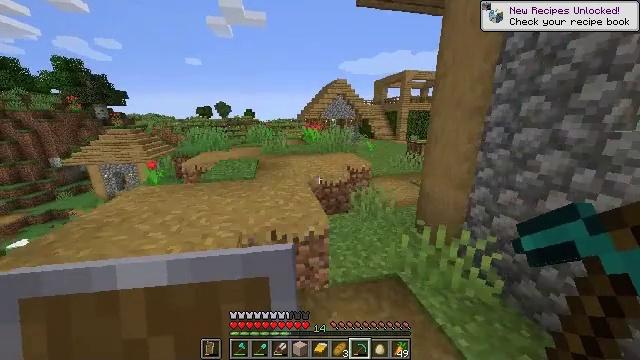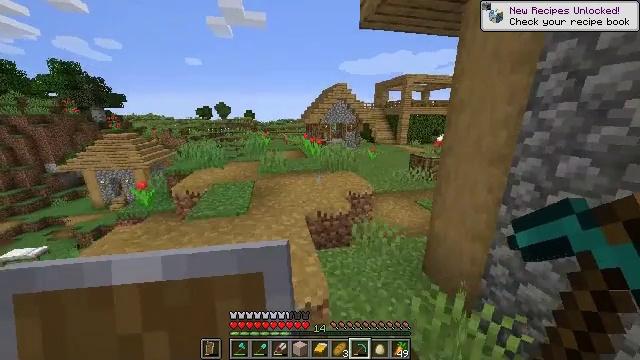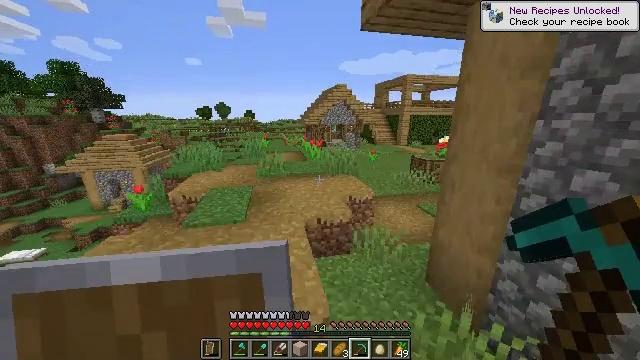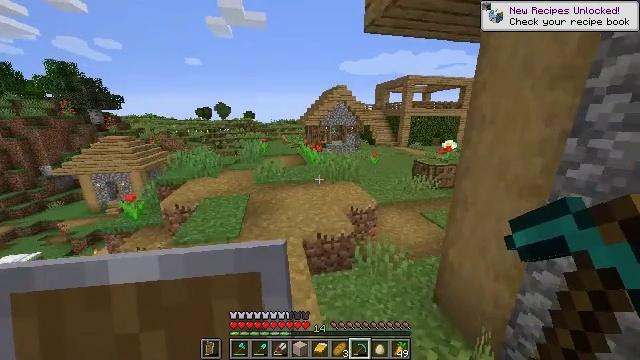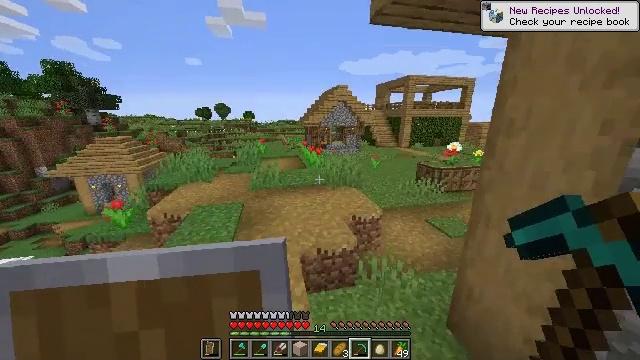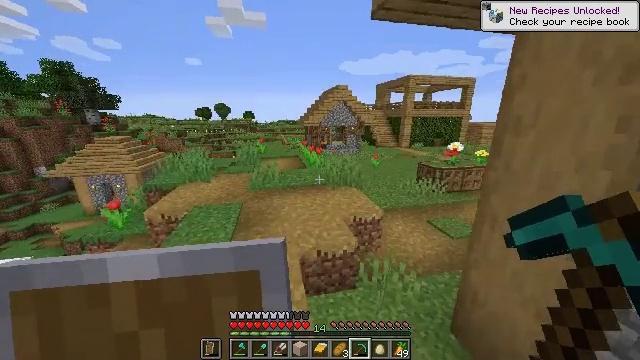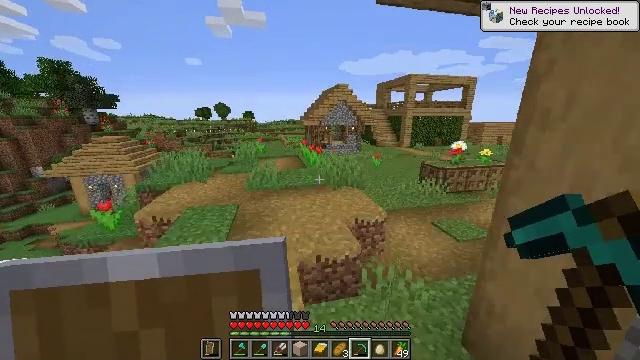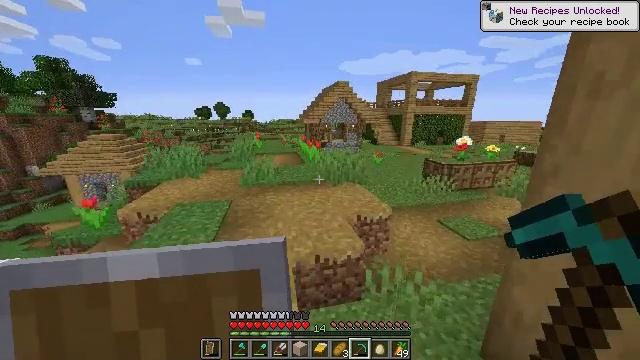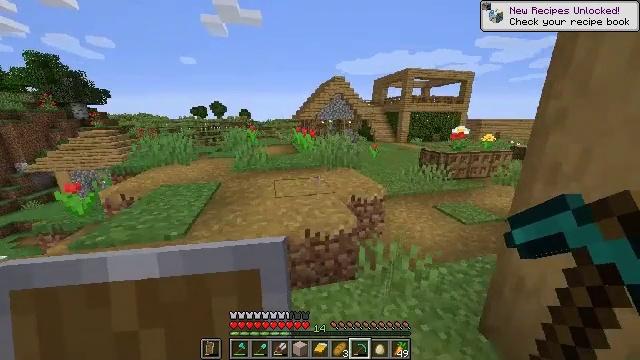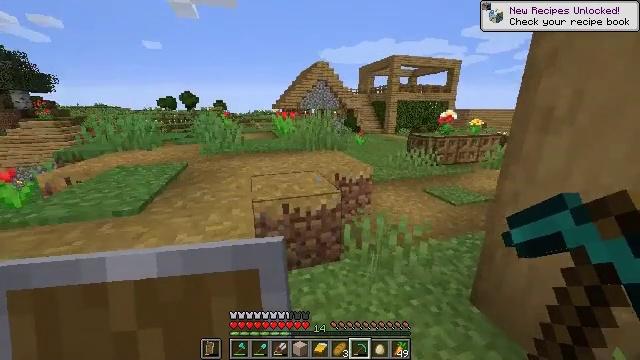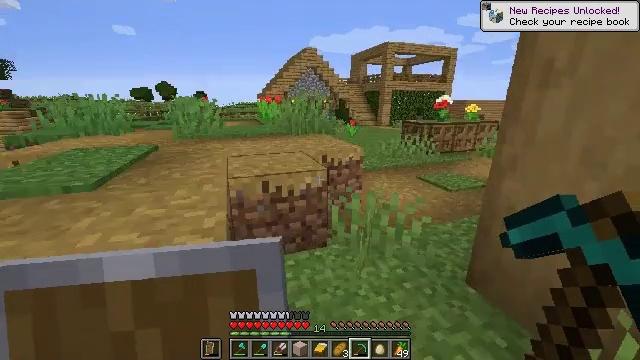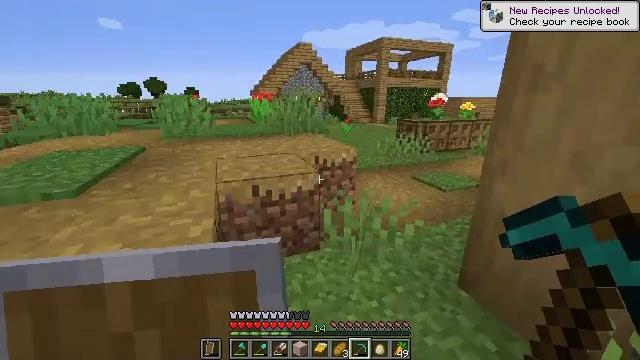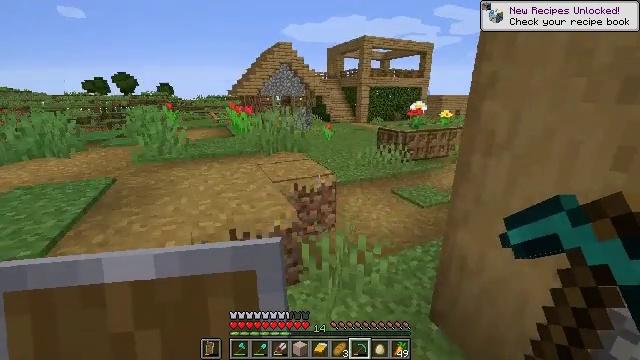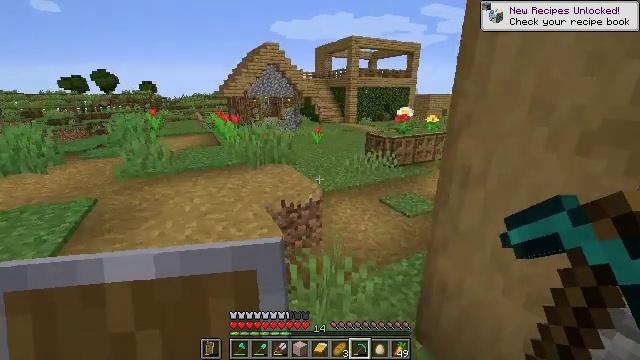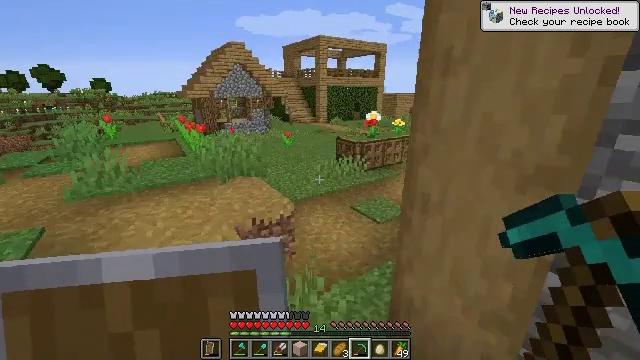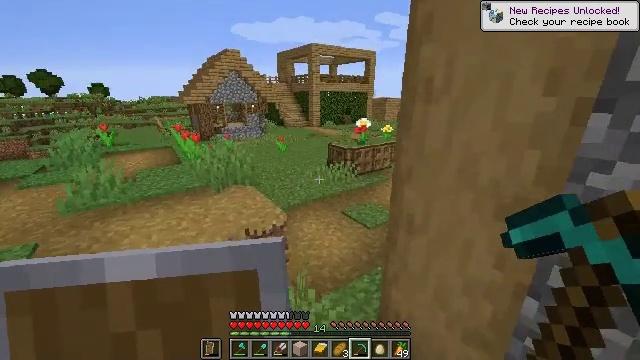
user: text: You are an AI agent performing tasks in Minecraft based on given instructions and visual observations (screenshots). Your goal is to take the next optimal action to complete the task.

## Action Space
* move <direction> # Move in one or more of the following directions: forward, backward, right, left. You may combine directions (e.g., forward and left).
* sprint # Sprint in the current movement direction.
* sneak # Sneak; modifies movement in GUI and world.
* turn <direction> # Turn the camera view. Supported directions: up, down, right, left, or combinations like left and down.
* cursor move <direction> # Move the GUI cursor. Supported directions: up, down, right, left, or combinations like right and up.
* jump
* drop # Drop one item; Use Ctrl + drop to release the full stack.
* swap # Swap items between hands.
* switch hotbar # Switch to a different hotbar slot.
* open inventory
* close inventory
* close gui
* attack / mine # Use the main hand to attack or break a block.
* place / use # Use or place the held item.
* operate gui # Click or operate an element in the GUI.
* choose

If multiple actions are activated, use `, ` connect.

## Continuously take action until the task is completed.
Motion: motion action
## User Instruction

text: Attack the oak door to gather it.
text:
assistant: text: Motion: move forward, sprint, jump
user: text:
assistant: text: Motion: move forward, sprint, jump
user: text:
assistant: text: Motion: move forward, sprint, jump
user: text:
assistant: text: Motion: move forward, sprint, jump
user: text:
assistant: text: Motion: move forward, sprint, jump
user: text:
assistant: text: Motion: move forward, sprint, jump
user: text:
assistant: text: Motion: move forward, sprint, jump
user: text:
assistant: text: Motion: move forward, sprint, jump
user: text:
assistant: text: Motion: move forward, sprint, turn right, jump
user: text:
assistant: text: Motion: move forward, sprint, turn right, jump
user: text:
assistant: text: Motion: move forward, sprint, turn right, jump
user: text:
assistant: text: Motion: move forward, sprint, turn right, jump
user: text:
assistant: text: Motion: move forward, sprint, turn right, jump
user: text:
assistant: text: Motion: move forward, sprint, turn right, jump
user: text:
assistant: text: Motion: move forward, sprint, turn right, jump
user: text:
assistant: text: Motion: move forward, sprint, jump
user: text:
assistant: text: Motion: move forward, sprint, turn right, jump
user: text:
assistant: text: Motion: move forward, sprint, jump
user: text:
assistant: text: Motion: move forward, sprint, jump
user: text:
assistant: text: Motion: move forward, sprint, jump
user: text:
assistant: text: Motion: move forward, sprint
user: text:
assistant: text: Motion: move forward, sprint
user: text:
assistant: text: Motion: move forward, sprint
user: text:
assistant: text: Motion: move forward, sprint, turn right
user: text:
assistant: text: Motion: move forward, sprint
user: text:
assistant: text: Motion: move forward, sprint
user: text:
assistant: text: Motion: move forward, sprint, turn right
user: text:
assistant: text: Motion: move forward, sprint, turn right
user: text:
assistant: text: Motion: move forward, sprint
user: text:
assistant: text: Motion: move forward, sprint, turn right